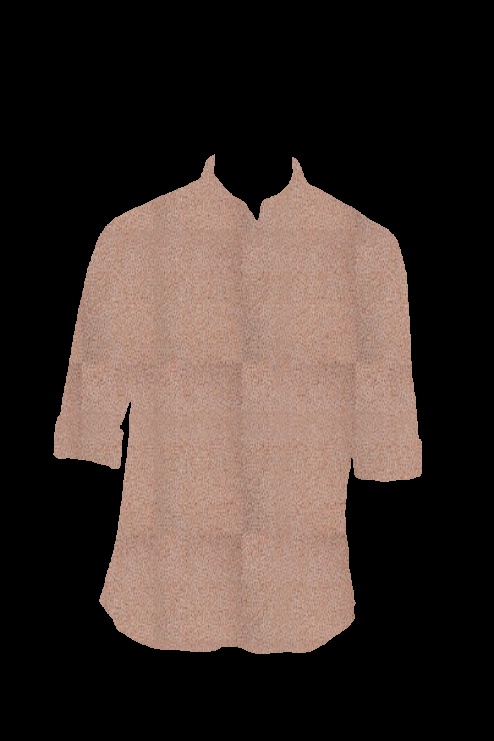
tan sand linen tee